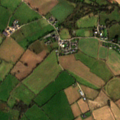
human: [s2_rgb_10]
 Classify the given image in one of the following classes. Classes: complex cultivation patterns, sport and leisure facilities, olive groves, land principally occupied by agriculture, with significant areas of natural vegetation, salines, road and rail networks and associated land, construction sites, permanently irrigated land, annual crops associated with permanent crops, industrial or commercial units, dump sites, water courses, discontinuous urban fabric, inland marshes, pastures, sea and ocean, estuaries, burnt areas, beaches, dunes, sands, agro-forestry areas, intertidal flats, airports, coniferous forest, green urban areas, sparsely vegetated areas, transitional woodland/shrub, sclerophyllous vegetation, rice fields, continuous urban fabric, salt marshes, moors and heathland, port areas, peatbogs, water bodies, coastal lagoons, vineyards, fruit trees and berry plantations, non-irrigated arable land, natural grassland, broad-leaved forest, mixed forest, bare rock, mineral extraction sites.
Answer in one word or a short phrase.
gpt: non-irrigated arable land, pastures